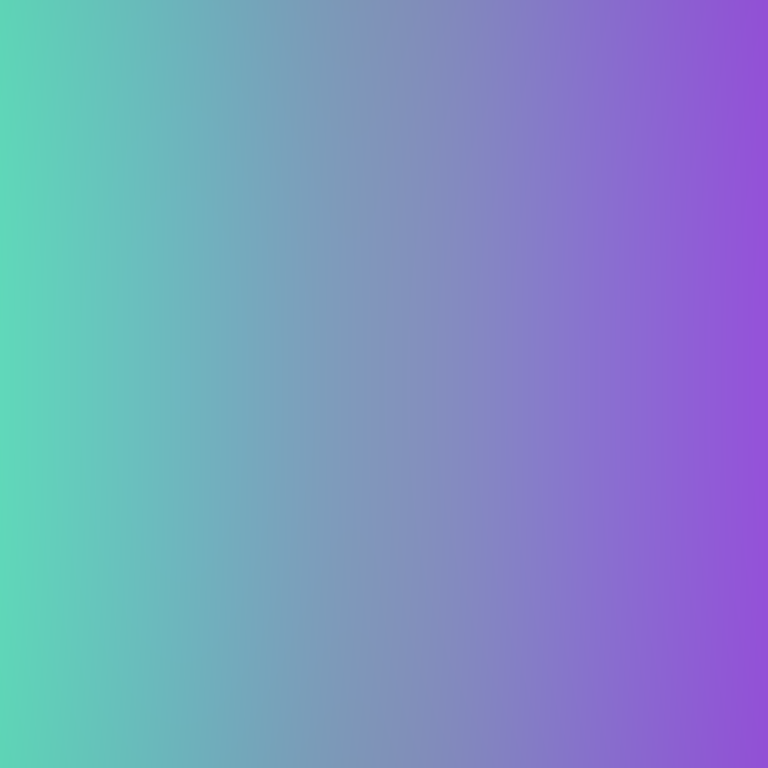
Abstract light effect, smooth gradient from teal to lavender, serene atmosphere, soft blend, no room, no furniture, no objects.